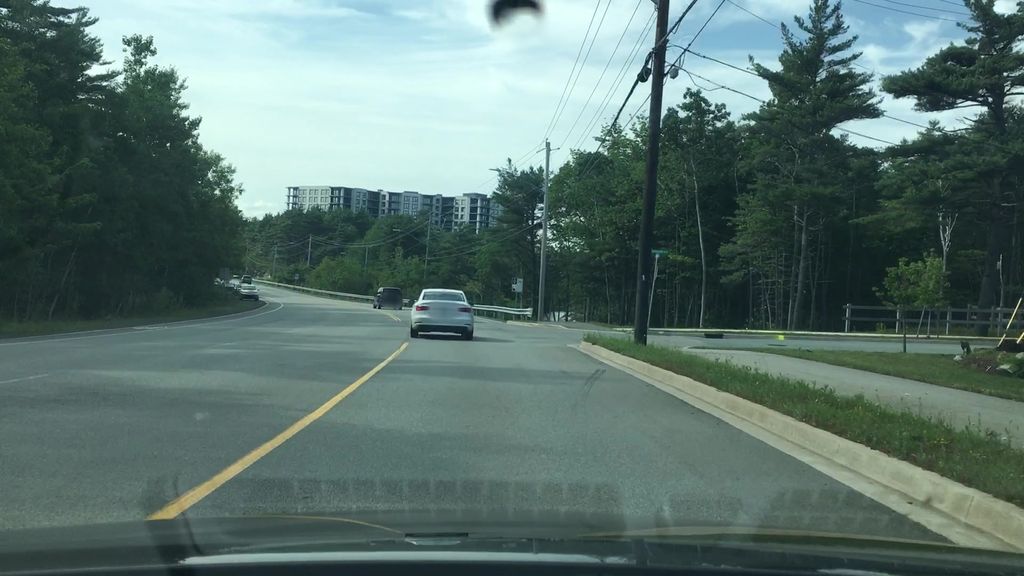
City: halifax